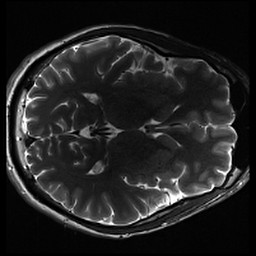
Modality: inplaneT2
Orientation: axial